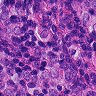
Metastatic tissue present: yes